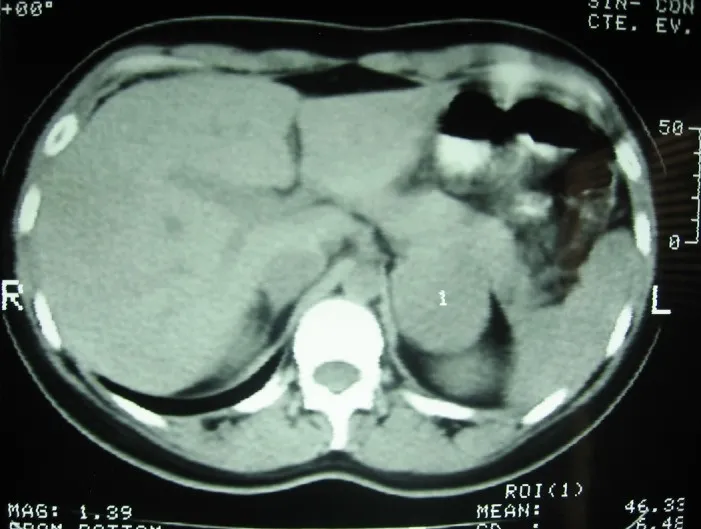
CT scan showed a 50 x 42-mm rounded, solid, homogeneous expansive lesion of distinct borders in the left adrenal gland.
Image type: radiology (ct)